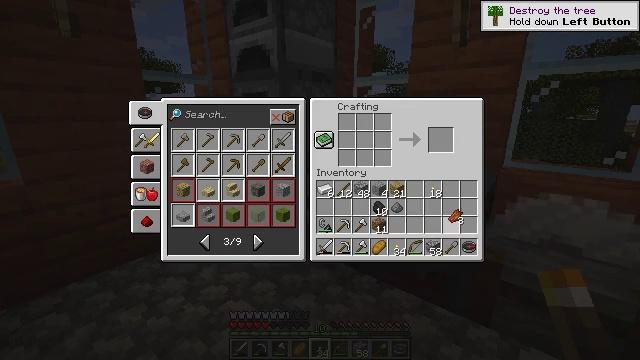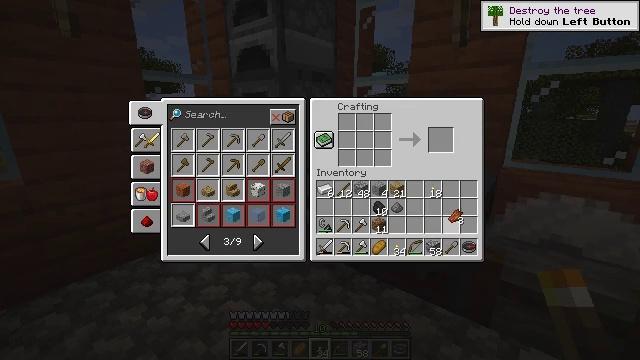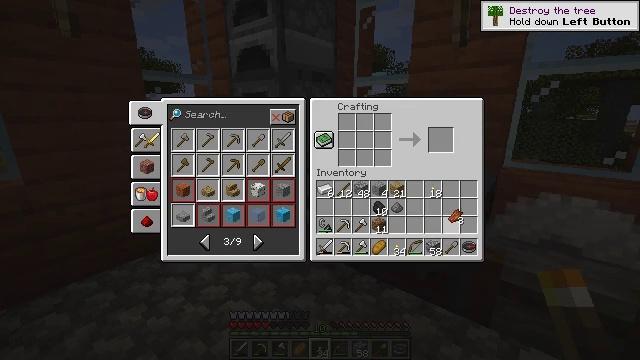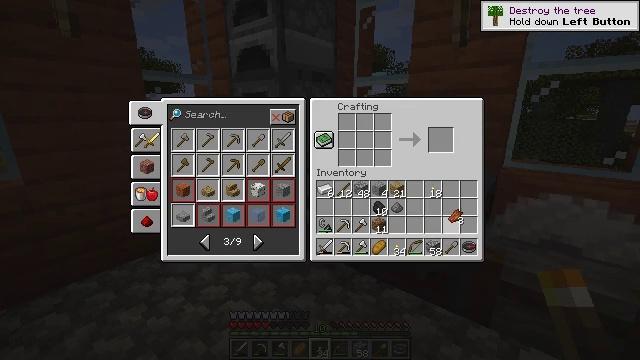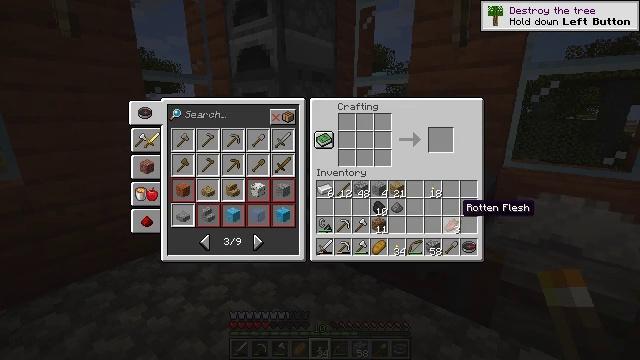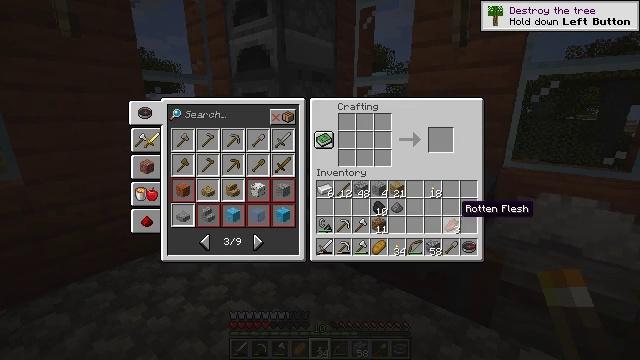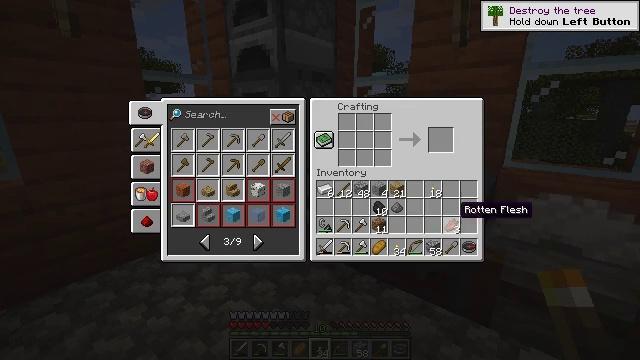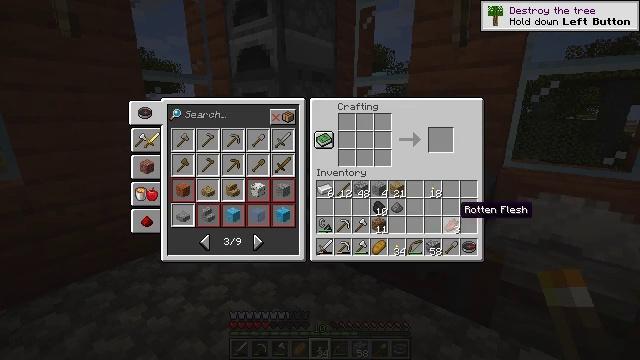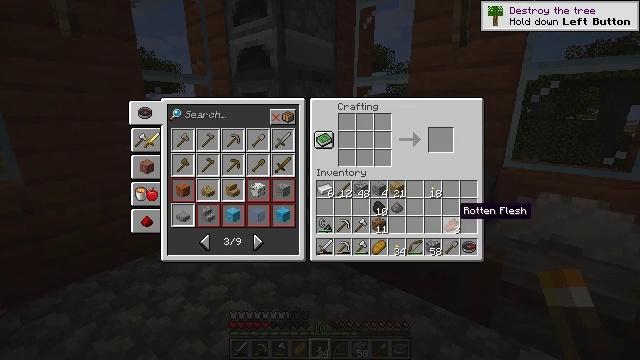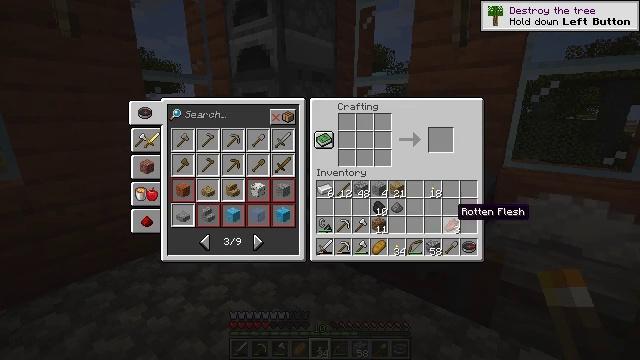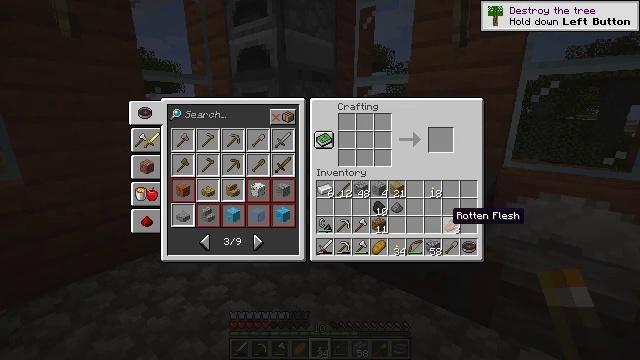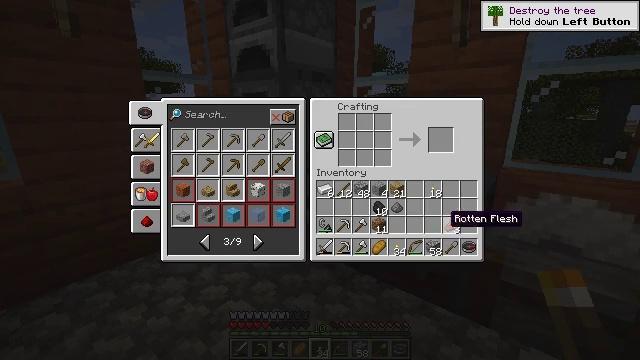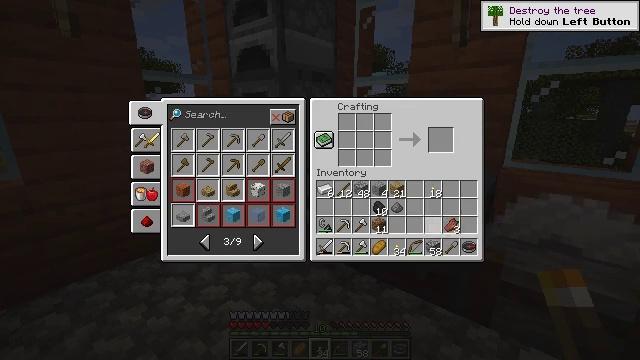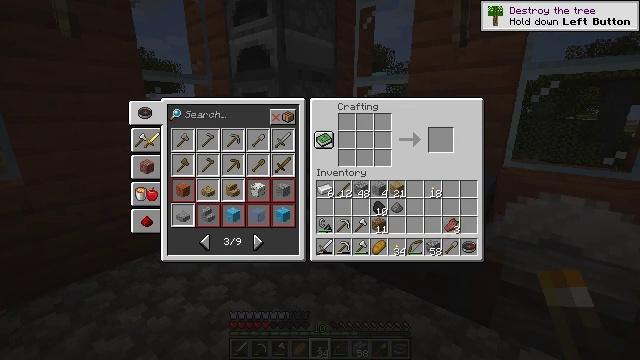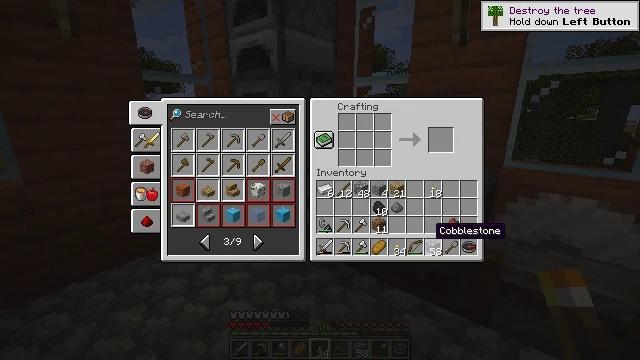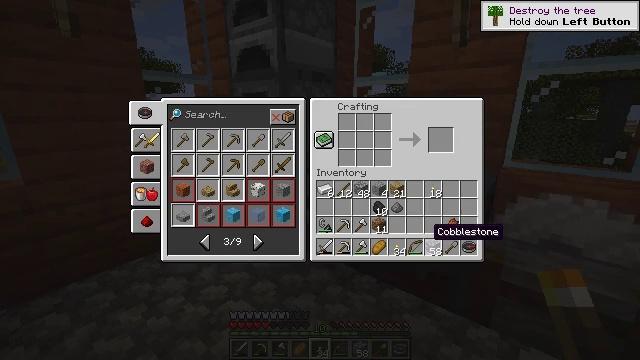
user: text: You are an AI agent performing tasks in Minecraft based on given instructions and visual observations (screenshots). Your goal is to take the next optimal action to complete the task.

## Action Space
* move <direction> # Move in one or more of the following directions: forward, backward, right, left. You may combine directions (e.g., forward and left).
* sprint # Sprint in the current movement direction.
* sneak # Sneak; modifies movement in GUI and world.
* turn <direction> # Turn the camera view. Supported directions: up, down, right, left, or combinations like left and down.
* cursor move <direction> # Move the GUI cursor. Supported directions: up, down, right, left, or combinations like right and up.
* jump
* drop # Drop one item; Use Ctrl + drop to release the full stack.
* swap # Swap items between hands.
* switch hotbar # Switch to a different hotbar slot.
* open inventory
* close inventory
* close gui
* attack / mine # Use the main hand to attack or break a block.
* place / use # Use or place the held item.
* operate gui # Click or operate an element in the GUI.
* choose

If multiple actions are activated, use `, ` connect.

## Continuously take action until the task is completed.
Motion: motion action
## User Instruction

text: Make a stone hoe in the crafting grid with cobblestone and sticks.
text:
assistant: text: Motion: attack / mine
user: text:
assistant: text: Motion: attack / mine
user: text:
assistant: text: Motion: attack / mine
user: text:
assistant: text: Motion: no_op
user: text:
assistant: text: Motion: no_op
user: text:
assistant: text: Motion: no_op
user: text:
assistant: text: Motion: no_op
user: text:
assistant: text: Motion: no_op
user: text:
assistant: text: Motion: no_op
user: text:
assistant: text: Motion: no_op
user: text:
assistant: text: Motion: no_op
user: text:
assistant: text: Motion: no_op
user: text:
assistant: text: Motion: no_op
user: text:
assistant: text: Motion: no_op
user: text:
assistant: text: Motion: no_op
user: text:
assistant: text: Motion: no_op
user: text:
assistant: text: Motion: no_op
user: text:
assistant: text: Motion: no_op
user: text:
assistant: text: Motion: no_op
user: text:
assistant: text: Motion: no_op
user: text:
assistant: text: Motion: no_op
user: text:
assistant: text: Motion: no_op
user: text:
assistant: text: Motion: no_op
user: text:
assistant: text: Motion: no_op
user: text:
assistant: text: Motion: no_op
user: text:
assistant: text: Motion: no_op
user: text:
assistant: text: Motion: no_op
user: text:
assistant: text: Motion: no_op
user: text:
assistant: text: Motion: no_op
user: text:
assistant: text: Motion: no_op